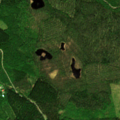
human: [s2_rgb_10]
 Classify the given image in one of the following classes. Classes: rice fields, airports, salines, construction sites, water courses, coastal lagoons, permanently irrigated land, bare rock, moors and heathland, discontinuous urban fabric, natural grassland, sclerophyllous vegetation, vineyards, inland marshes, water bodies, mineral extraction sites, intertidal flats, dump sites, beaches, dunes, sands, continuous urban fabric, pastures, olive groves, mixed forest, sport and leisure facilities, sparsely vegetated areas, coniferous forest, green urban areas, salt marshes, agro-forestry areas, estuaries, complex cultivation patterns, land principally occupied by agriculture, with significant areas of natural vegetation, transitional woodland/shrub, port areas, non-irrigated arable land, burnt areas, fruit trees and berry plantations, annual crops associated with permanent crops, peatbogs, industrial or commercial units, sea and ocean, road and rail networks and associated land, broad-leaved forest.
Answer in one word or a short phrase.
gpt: broad-leaved forest, coniferous forest, mixed forest